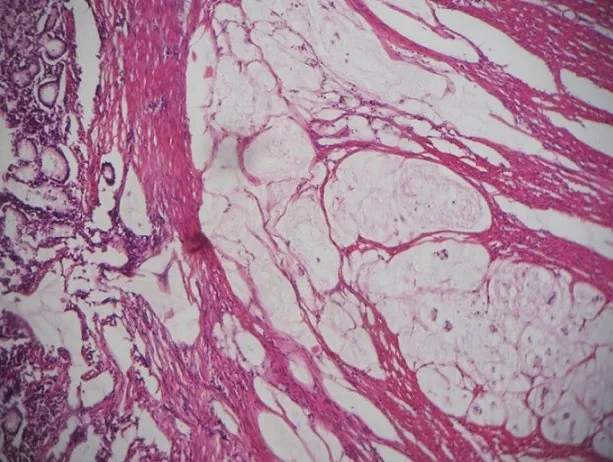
Mucinous adenocarcinoma of the sigmoid (HE stain, ob. x 20).
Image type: pathology (h&e)